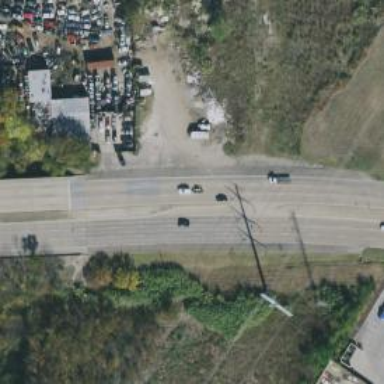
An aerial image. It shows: Primary highway.